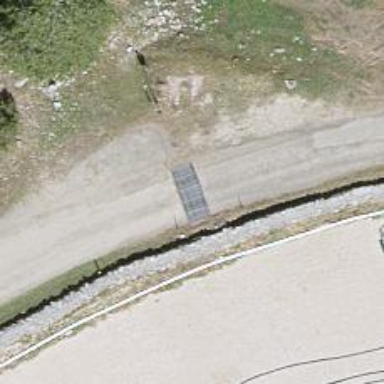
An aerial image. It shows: Cattle grid barrier.